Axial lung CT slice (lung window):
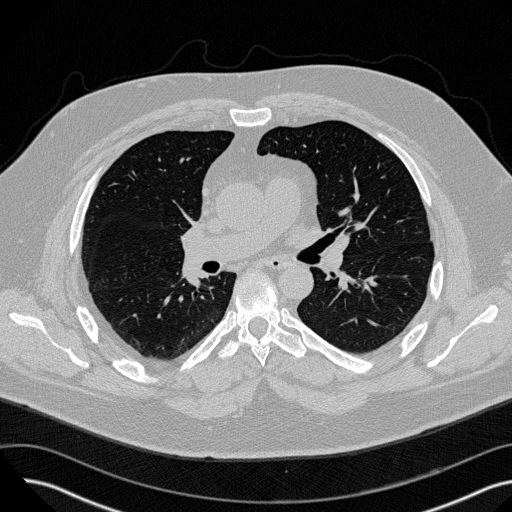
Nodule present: no